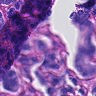
Metastatic tissue present: yes